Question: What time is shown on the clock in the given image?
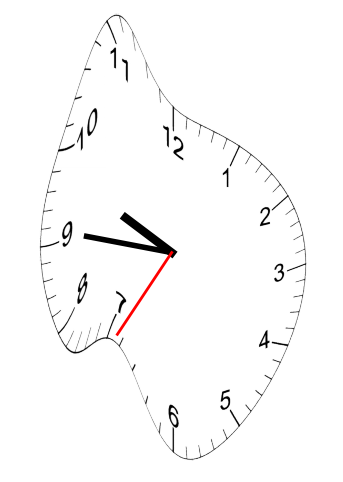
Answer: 09:45:35